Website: walmart
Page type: customer-info-address
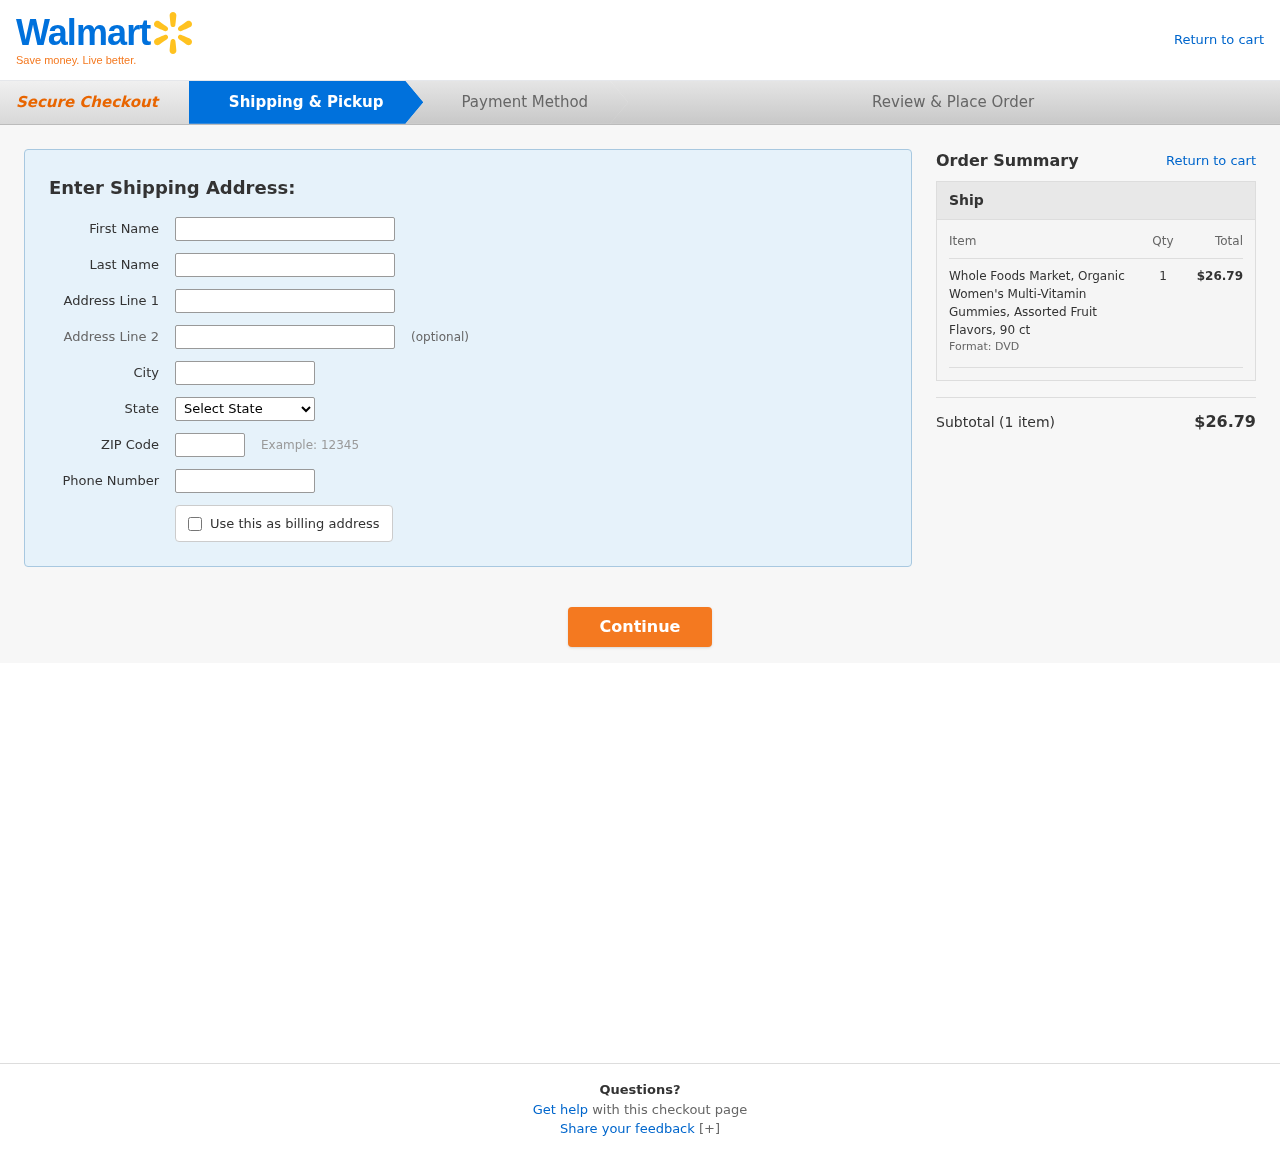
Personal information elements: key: PII_CITY
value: Melanieview
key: PII_FIRSTNAME
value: Heather
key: PII_LASTNAME
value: Clark
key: PII_PHONE
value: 3257539091
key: PII_POSTCODE
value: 44570
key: PII_STATE
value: South Carolina
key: PII_STREET
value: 189 Desiree Spur Suite 940
Product elements: key: PRODUCT1_NAME
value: Whole Foods Market, Organic Women's Multi-Vitamin Gummies, Assorted Fruit Flavors, 90 ct
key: PRODUCT1_QUANTITY
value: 1
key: PRODUCT1_LINE_TOTAL
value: $26.79
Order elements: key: ORDER_NUM_ITEMS
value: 1
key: ORDER_SUBTOTAL
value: $26.79